Interaction volume radius: 5 \u00c5
Interaction volume height: 20 \u00c5
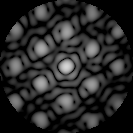
Disorder parameter: 0.2773